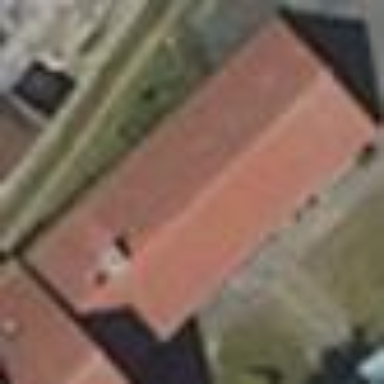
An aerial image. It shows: Shed.